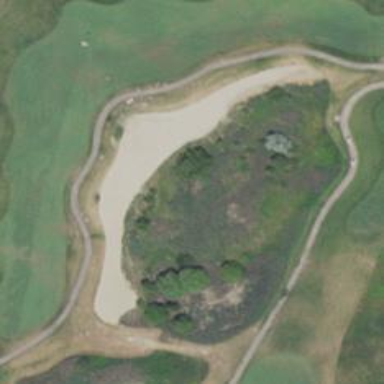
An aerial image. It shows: Sand bunker on golf course.